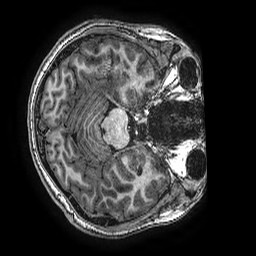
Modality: T1w
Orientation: axial
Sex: female
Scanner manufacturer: ge
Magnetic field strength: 3 T
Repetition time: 0.00766 s
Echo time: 0.003476 s